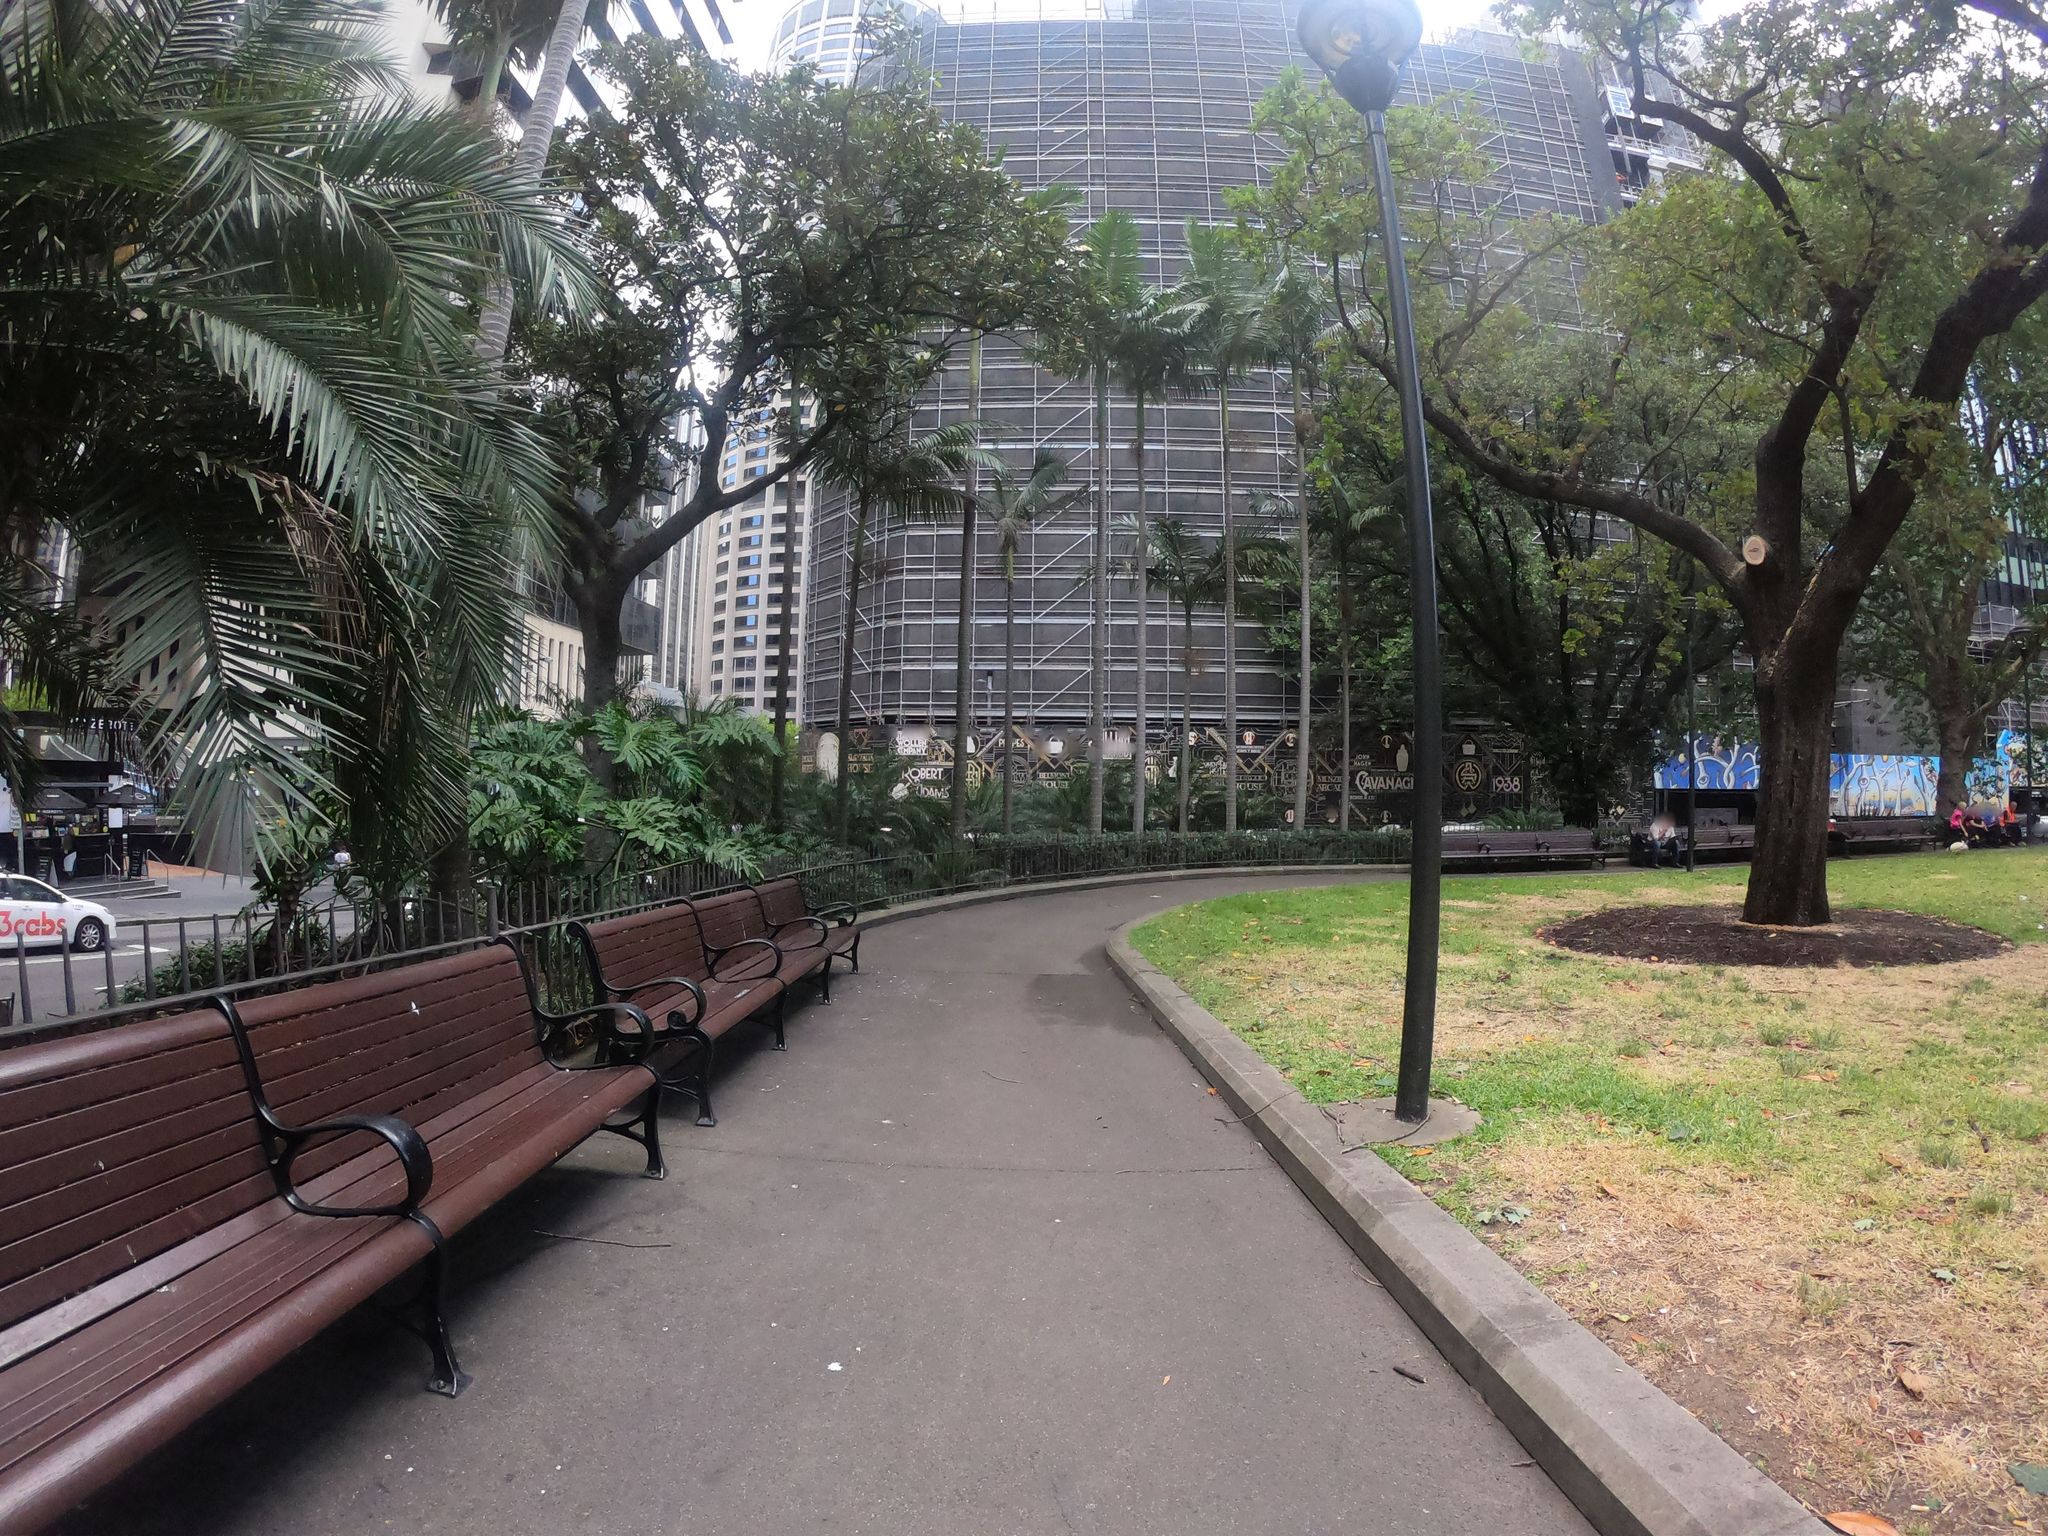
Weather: clear
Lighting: day
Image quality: good
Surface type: cycling surface
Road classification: steps, footway
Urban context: urban centre
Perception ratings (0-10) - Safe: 7.38, Lively: 7.17, Beautiful: 8, Boring: 5.8, Depressing: 2.75, Wealthy: 6.37